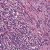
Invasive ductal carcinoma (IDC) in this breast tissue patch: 1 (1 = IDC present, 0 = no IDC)